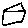
Label: house